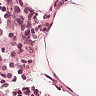
Metastatic tissue present: no